Interaction volume radius: 5 \u00c5
Interaction volume height: 20 \u00c5
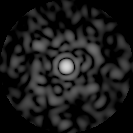
Disorder parameter: 0.8544